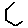
Label: hexagon